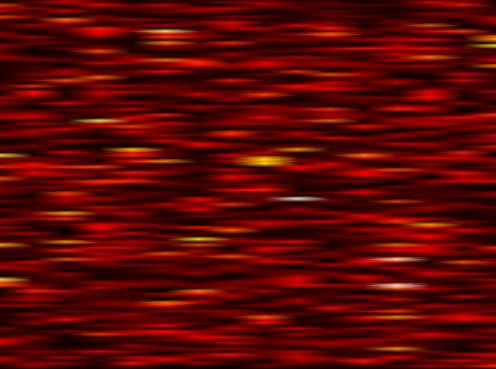
Label: OFDM